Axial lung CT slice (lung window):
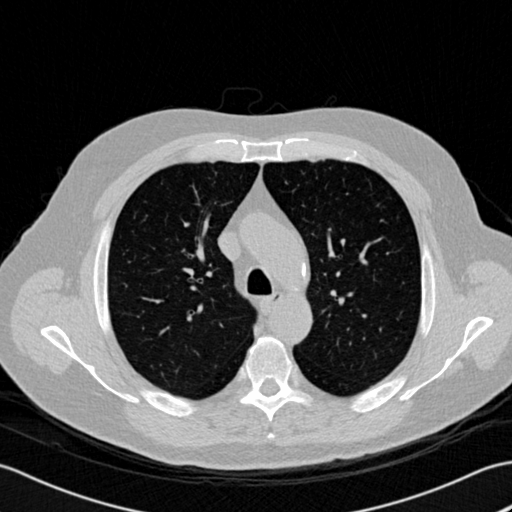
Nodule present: no